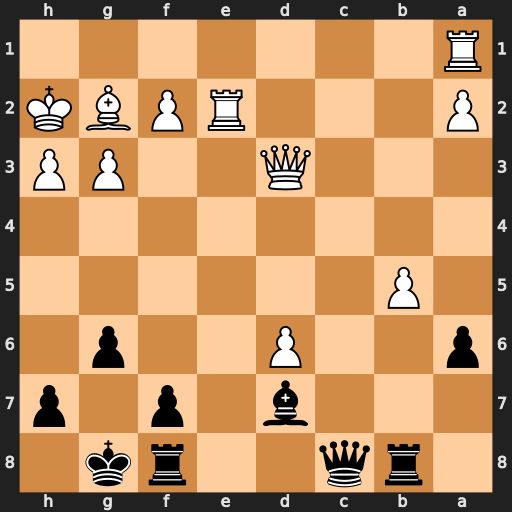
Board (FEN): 1rq2rk1/3b1p1p/p2P2p1/1P6/8/3Q2PP/P3RPBK/R7
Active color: b
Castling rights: -
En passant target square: -
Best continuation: Bxb5 Qf3 Bxe2